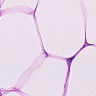
Metastatic tissue present: no